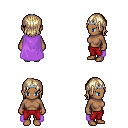
a pixel art fantasy rpg character, female body template, human, dark skin, lavender cape, red pants, white blonde long bangs hairstyle, silver tiara, four views (front, back, left, right), 2x2 character sprite sheet, small pixel art, hard edges, no anti-aliasing